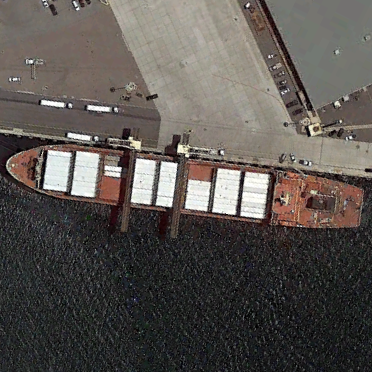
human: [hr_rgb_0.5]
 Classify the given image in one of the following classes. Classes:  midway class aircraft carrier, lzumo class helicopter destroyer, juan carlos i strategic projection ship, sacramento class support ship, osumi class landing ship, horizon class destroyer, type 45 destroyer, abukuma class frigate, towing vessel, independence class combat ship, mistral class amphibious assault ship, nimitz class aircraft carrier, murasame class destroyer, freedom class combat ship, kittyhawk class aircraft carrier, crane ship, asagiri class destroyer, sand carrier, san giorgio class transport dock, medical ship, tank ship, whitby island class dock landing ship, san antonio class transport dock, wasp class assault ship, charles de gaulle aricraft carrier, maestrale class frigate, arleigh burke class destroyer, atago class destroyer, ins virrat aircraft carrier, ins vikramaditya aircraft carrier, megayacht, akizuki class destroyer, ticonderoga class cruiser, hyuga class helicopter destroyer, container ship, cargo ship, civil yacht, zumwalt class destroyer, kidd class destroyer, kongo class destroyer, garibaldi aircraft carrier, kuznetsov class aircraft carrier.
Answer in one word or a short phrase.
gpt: Container ship